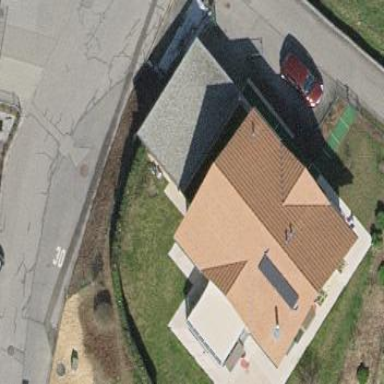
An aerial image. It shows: Garage building.